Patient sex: F
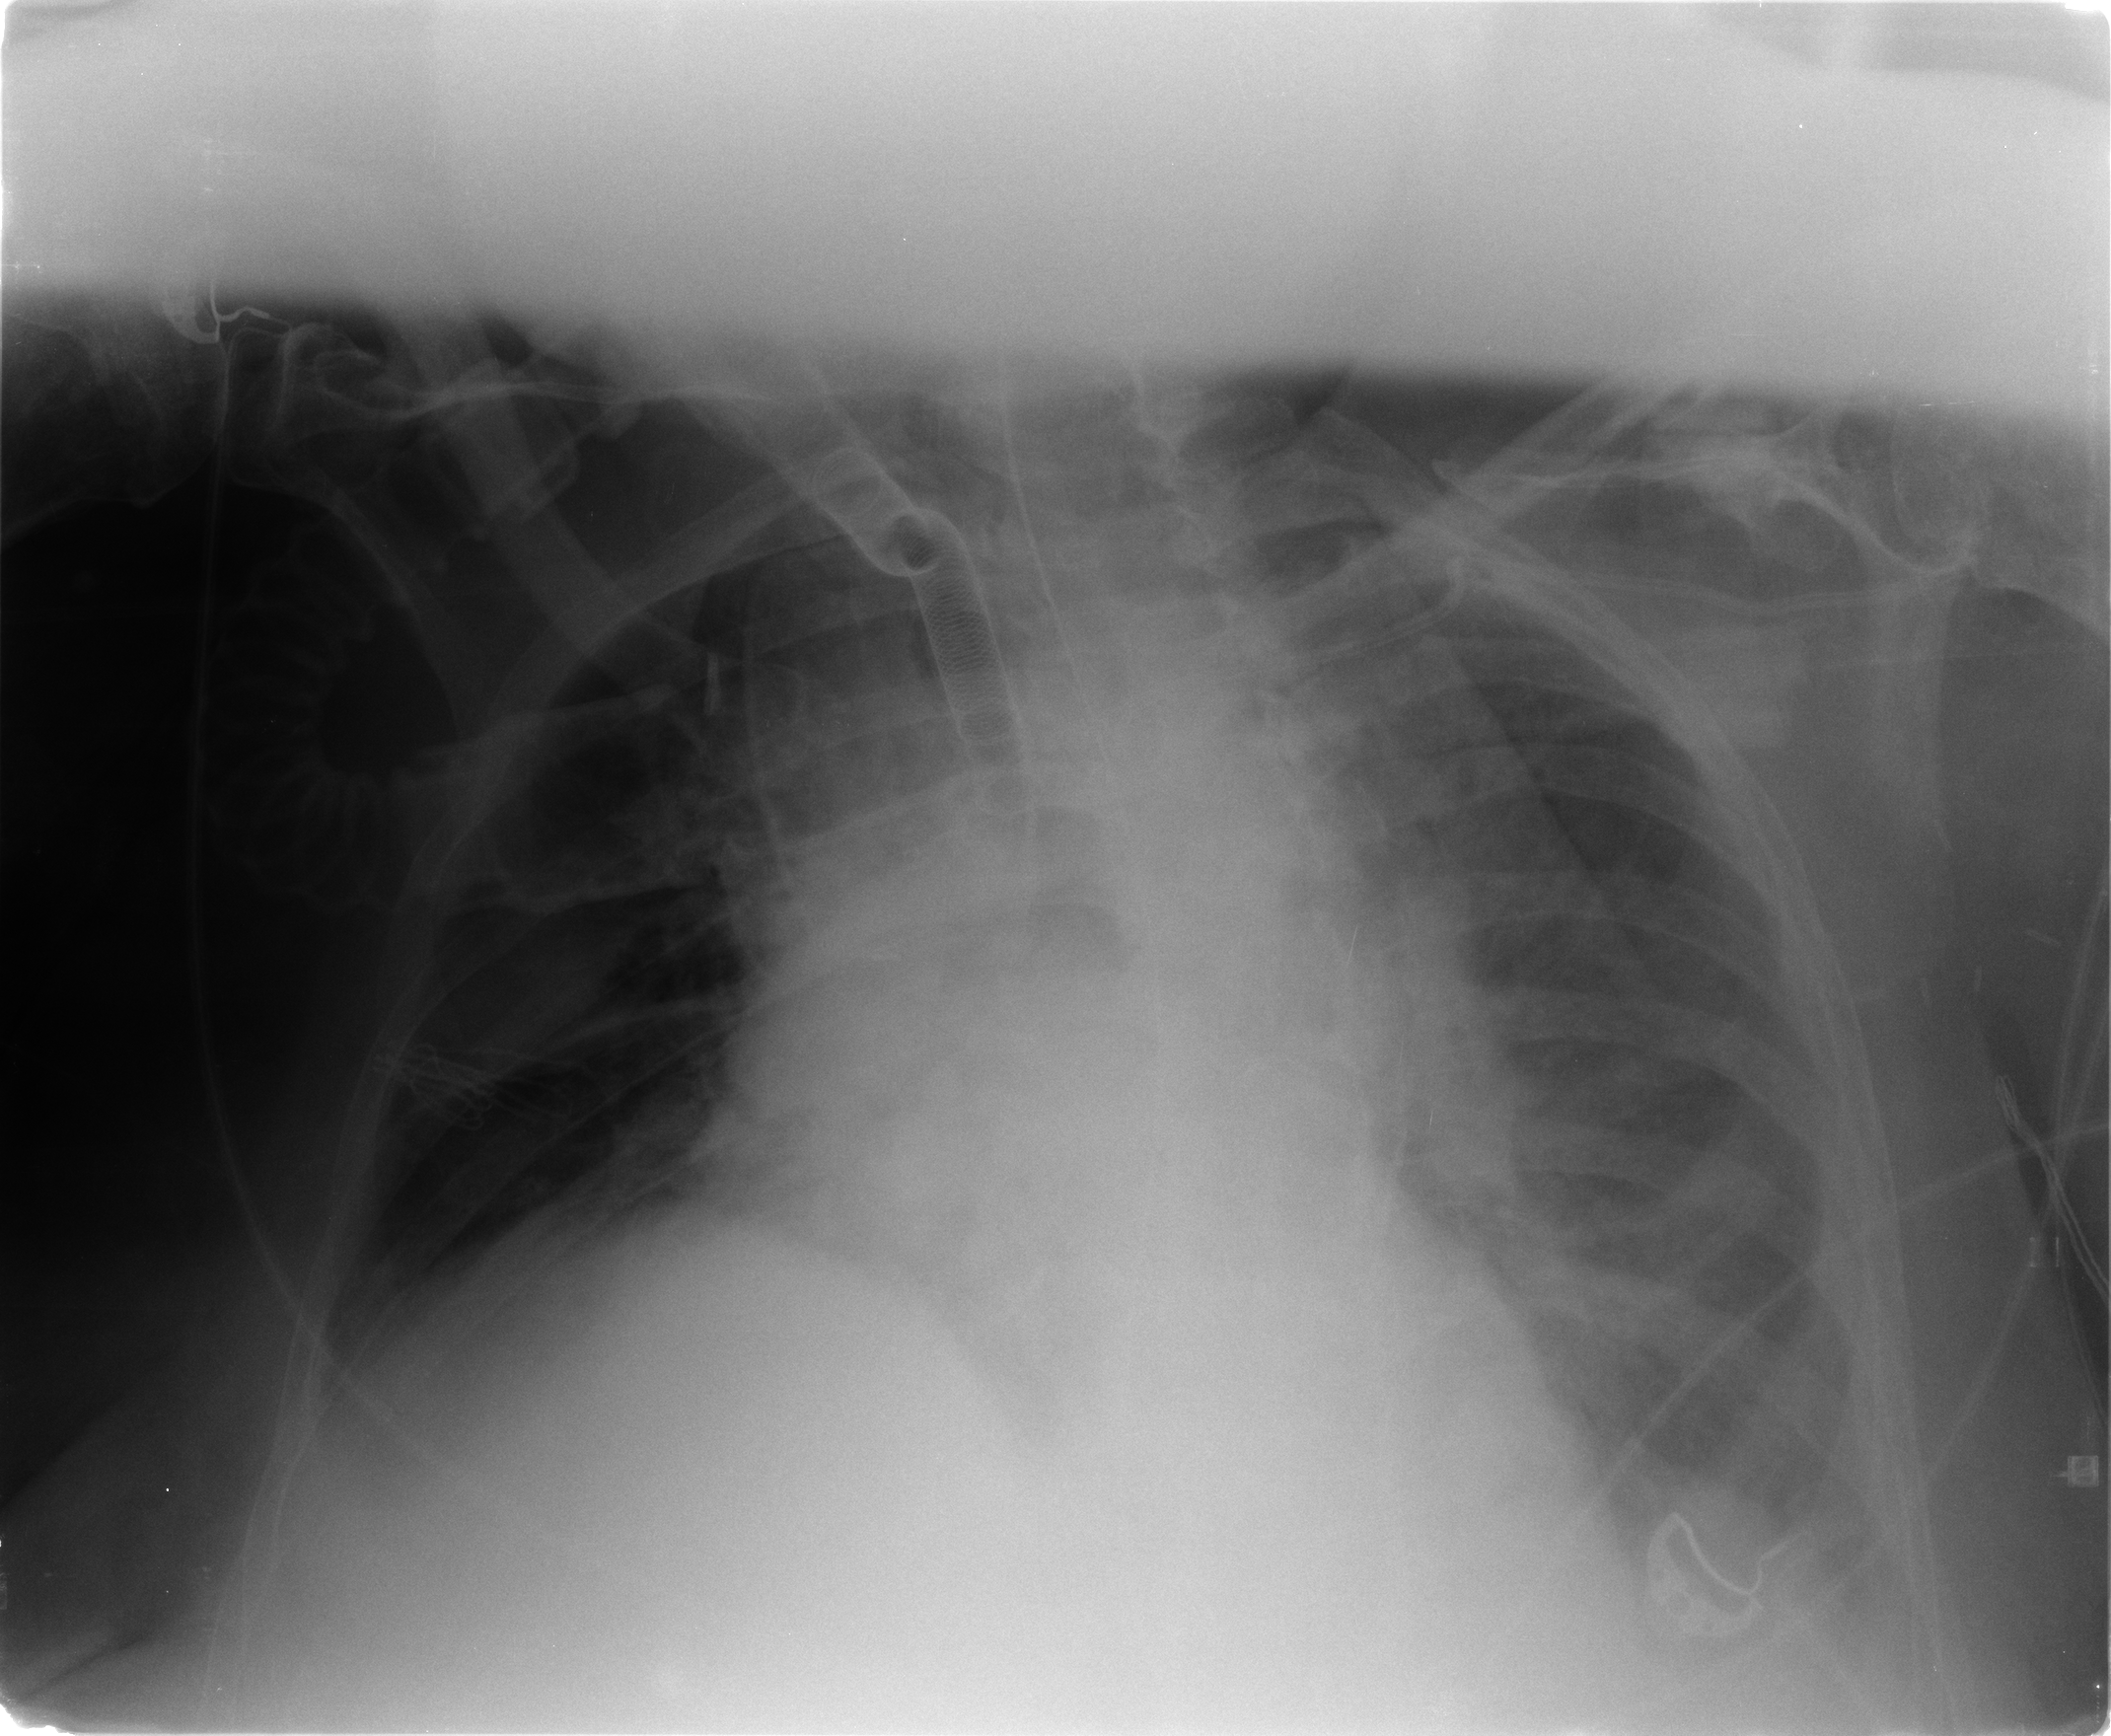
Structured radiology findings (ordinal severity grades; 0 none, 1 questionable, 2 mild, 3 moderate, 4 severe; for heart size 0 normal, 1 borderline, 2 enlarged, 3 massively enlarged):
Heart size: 2
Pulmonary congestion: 2
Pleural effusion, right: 1
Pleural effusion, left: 2
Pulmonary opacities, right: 1
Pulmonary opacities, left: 1
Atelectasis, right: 2
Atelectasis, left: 2